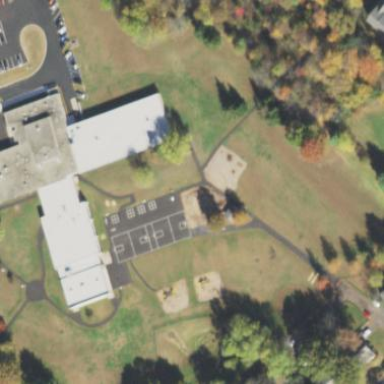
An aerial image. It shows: School building.